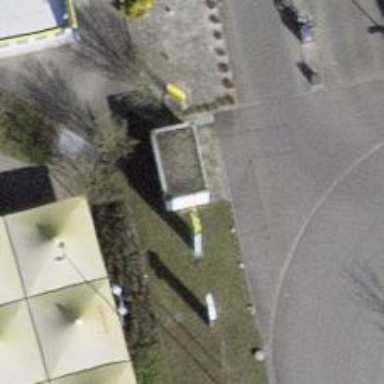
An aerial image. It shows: Power substation.